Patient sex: M
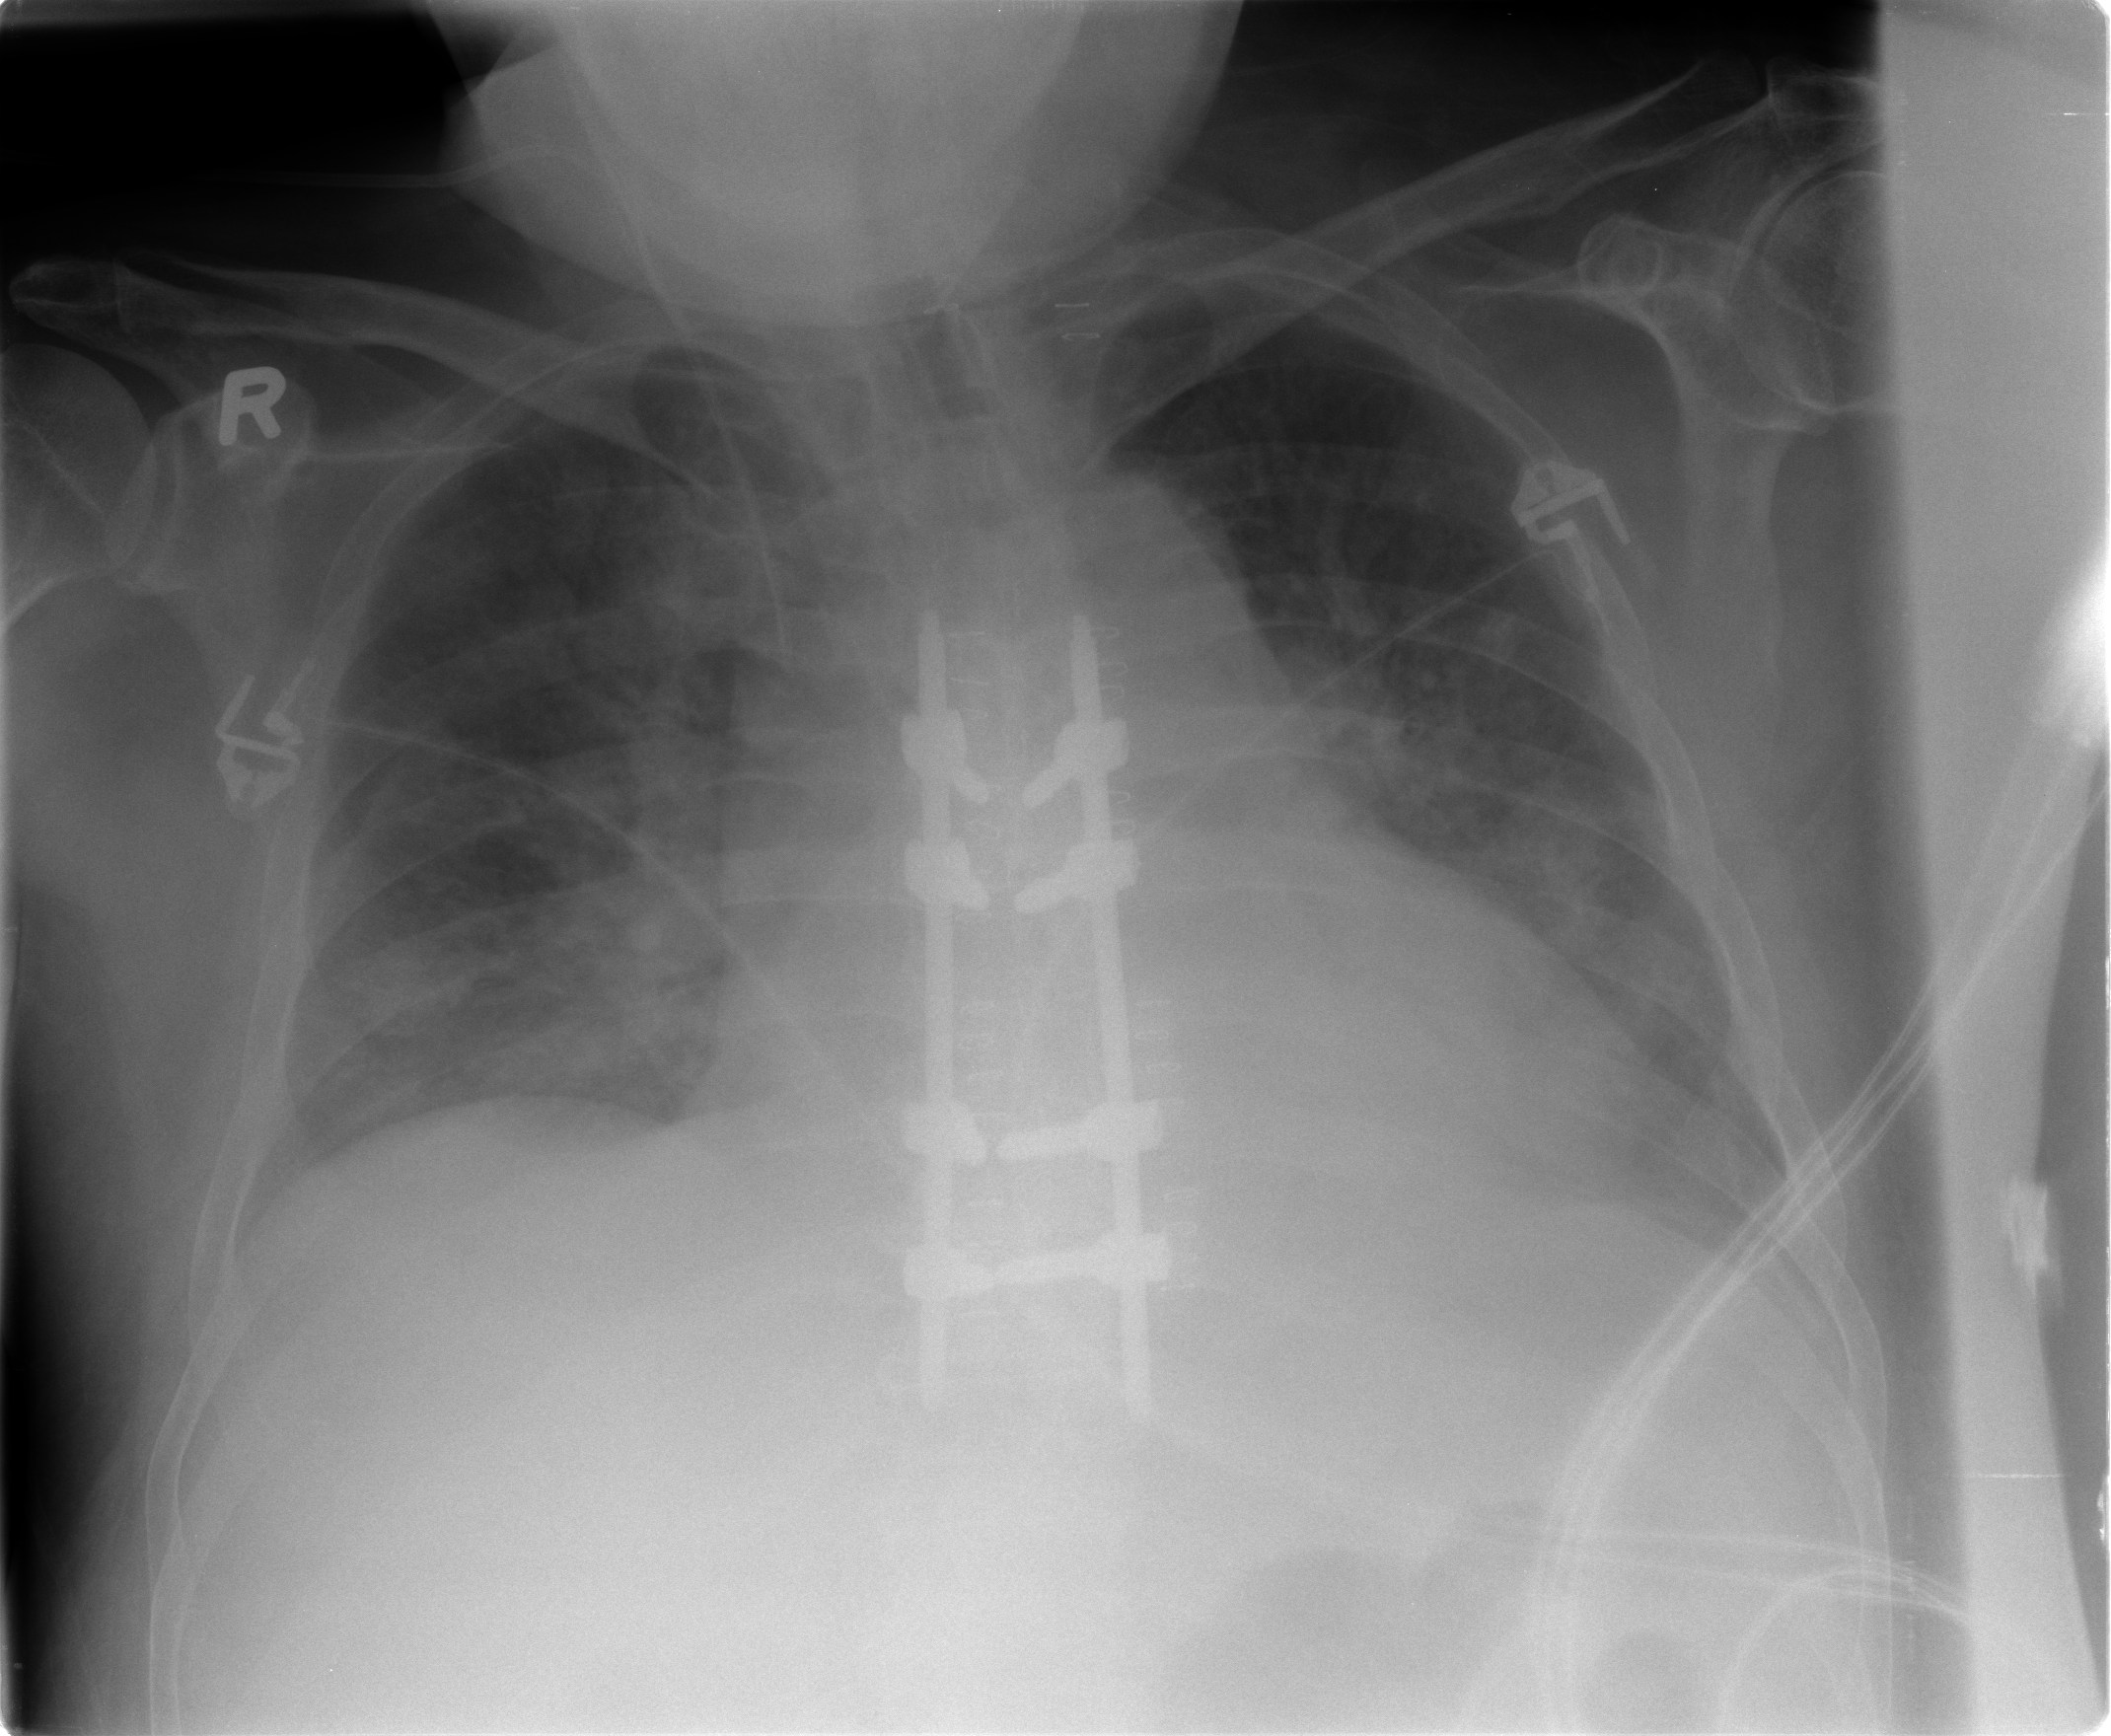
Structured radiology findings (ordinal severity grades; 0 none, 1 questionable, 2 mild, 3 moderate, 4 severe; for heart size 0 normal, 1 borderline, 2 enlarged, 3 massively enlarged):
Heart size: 2
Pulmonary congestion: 3
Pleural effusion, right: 2
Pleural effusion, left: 2
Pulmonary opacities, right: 2
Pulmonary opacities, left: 2
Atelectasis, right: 2
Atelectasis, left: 2